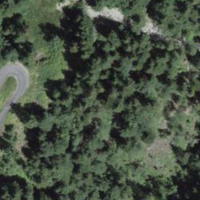
EUNIS habitat code: 43
Species observed at this site:
Cardamine pratensis